Field crop: tomato
Growth stage: 2
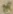
Species: solanum